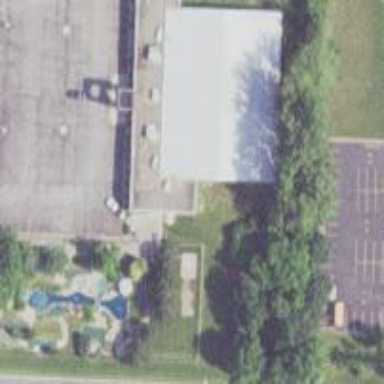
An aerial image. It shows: Commercial building that houses bowling alley.